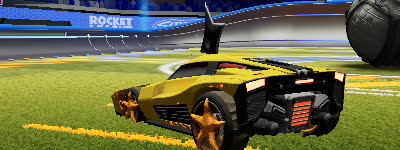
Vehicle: breakout